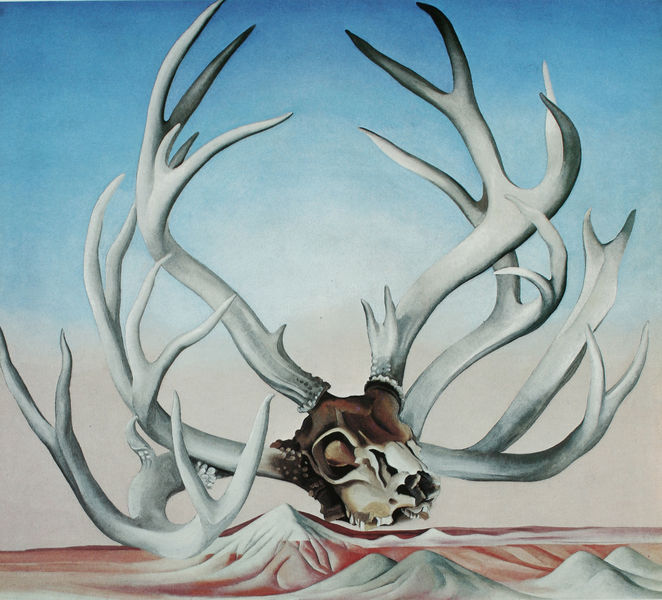
Titel: From the Faraway Nearby
Künstler: Georgia O'Keeffe
Standort: West Palm Beach (Florida)
Institution: The Norton Gallery of Art
Schlagwörter: berg, blau, dunkel, himmel, kopf, weiß, landschaft, braun, grau, hell, licht, vordergrund, rose, rot, tier, augen, schädel, tot, bild, erde, horizont, hügel, rosa, stilleben, berge, gebirge, modern, o keiffe, surreal, surrealismus, stangen, dali, erheben, zähne, hirsch, reh, hörner, stange, geweih, brau, wachsen, hirschgeweih, enden, augenhöhle, o'eeffe, ender, giorgia o keiffe, skelettiert